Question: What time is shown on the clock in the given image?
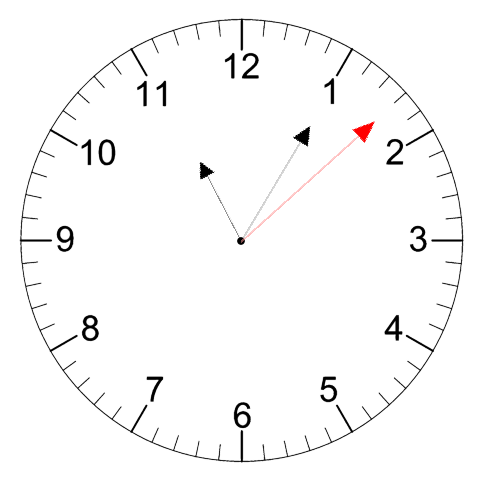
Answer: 11:05:08